Question: I am changing my whole layout for this activity from a 'TableLayout' to 'RelativeLayout' for various reasons. I have 10 "rows" I want inside of this 'RelativeLayout' but right now I am just trying to get one row working. After that 1 row is working, I will implement the other 9.
There are 4 columns in each row and right now only the first column is displaying and not the last 3. Below is the code and screenshot. The "red x" is the first column that is displaying.
'''
<LinearLayout
xmlns:android="http://schemas.android.com/apk/res/android"
xmlns:tools="http://schemas.android.com/tools"
android:id="@+id/tableLayout"
android:layout_width="fill_parent"
android:layout_height="fill_parent"
android:stretchColumns="1"
android:shrinkColumns="0"
android:orientation="vertical"
android:paddingLeft="16dp"
android:paddingRight="16dp"
android:paddingTop="70dp"
android:paddingBottom="70dp"
android:background="@drawable/scroll" >
<TableLayout
android:layout_width="match_parent"
android:layout_height="0dip"
android:layout_weight="20" >
<TableRow
android:id="@+id/header"
android:layout_width="0dip"
android:layout_height="wrap_content"
android:layout_weight="1" >
<TextView
android:id="@+id/category"
android:layout_height="wrap_content"
android:layout_width="0px"
android:layout_weight="1"
android:textStyle="bold"
android:textSize="15sp"
android:paddingTop="10dp"
android:gravity="center_horizontal" />
<TableLayout
android:layout_width="0dip"
android:layout_height="wrap_content"
android:layout_weight="1" >
<TableRow
android:layout_width="0dip"
android:layout_height="wrap_content"
android:layout_weight="1" >
<TextView
android:id="@+id/points"
android:layout_width="0dip"
android:layout_height="wrap_content"
android:layout_weight=".25"
android:textSize="9sp"
android:gravity="left"
android:textStyle="bold" />
</TableRow>
<TableRow
android:layout_width="0dip"
android:layout_height="wrap_content"
android:layout_weight="1" >
<TextView
android:id="@+id/percentage"
android:layout_width="0dip"
android:layout_height="wrap_content"
android:layout_weight=".3"
android:textSize="9sp"
android:gravity="left"
android:textStyle="bold" />
</TableRow>
<TableRow
android:layout_width="0dip"
android:layout_height="wrap_content"
android:layout_weight="1" >
<TextView
android:id="@+id/total_score"
android:layout_width="0dip"
android:layout_height="wrap_content"
android:layout_weight=".45"
android:textSize="9sp"
android:gravity="left"
android:textStyle="bold" />
</TableRow>
</TableLayout>
</TableRow>
<View
android:layout_width="fill_parent"
android:layout_height="1dp"
android:background="#000001" />
<TableRow
android:id="@+id/row3"
android:layout_width="0dip"
android:layout_height="wrap_content"
android:layout_weight="1" >
<TextView
android:id="@+id/imageColumn"
android:layout_width="0dip"
android:layout_height="wrap_content"
android:layout_weight="0" />
<TextView
android:id="@+id/questionColumn"
android:layout_width="0dip"
android:layout_height="wrap_content"
android:layout_weight=".45"
android:textSize="10sp"
android:textStyle="bold|italic"
android:gravity="center_vertical" />
<TextView
android:id="@+id/answerColumn"
android:layout_width="0dip"
android:layout_height="wrap_content"
android:layout_weight=".3"
android:textSize="10sp"
android:textStyle="bold|italic"
android:gravity="center_vertical" />
<TextView
android:id="@+id/verseColumn"
android:layout_width="0dip"
android:layout_height="wrap_content"
android:layout_weight=".25"
android:textSize="10sp"
android:textStyle="bold|italic"
android:gravity="center_vertical" />
</TableRow>
</TableLayout>
<ScrollView
android:layout_width="fill_parent"
android:layout_height="0dip"
android:layout_weight="65"
android:fillViewport="true" >
<RelativeLayout
android:layout_width="fill_parent"
android:layout_height="wrap_content">
<ImageView
android:id="@+id/q1Image"
android:layout_width="10dp"
android:layout_height="10dp" />
<TextView
android:id="@+id/q1Question"
android:layout_width="0dip"
android:layout_height="wrap_content" />
<TextView
android:id="@+id/q1Answer"
android:layout_width="0dip"
android:layout_height="wrap_content"
android:layout_toRightOf="@id/q1Question" />
<TextView
android:id="@+id/q1Verse"
android:layout_width="0dip"
android:layout_height="wrap_content"
android:layout_toRightOf="@id/q1Answer" />
</RelativeLayout>
</ScrollView>
<TableLayout
android:layout_width="match_parent"
android:layout_height="0dip"
android:layout_weight="15" >
<TableRow
android:id="@+id/row14"
android:layout_width="match_parent"
android:layout_height="wrap_content"
android:stretchColumns="0,1" >
<Button
android:id="@+id/mainmenuBtn"
android:layout_width="0dip"
android:layout_height="wrap_content"
android:layout_weight="1"
android:textSize="7sp" />
<Button
android:id="@+id/highscoresBtn"
android:layout_width="0dip"
android:layout_height="wrap_content"
android:layout_weight="1"
android:textSize="7sp" />
<Button
android:id="@+id/playBtn"
android:layout_width="0dip"
android:layout_height="wrap_content"
android:layout_weight="1"
android:textSize="7sp" />
</TableRow>
</TableLayout>
</LinearLayout>
'''

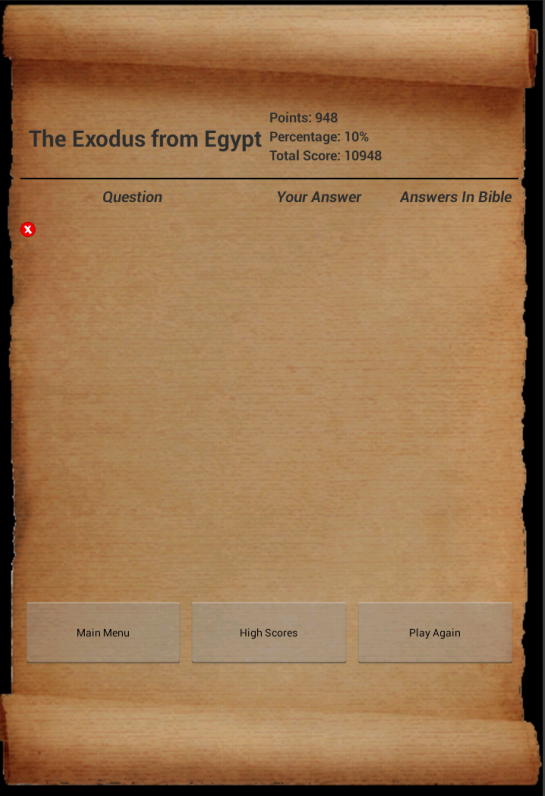
Answer: If I read it correctly and you are referring to this ScrollView:
'''
<ScrollView
android:layout_width="fill_parent"
android:layout_height="0dip"
android:layout_weight="65"
android:fillViewport="true" >
<RelativeLayout
android:layout_width="fill_parent"
android:layout_height="wrap_content">
<ImageView
android:id="@+id/q1Image"
android:layout_width="10dp"
android:layout_height="10dp" />
<TextView
android:id="@+id/q1Question"
android:layout_width="wrap_content"
android:layout_height="wrap_content"
android:layout_toRightOf="@id/q1Image" />
<TextView
android:id="@+id/q1Answer"
android:layout_width="wrap_content"
android:layout_height="wrap_content"
android:layout_toRightOf="@id/q1Question" />
<TextView
android:id="@+id/q1Verse"
android:layout_width="wrap_content"
android:layout_height="wrap_content"
android:layout_toRightOf="@id/q1Answer" />
</RelativeLayout>
</ScrollView>
'''
Your TextView's layout_width was set to 0dip when you need a wrap_content or static width. Also your TextView q1Question was not attached to the right of ImageView q1Image. Unless of course you wanted it stacked ontop of the ImageView.